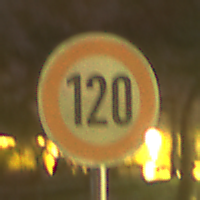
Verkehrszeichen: Geschwindigkeit120
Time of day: Night
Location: Outdoor (Suburban)
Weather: Clear
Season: NotSpecified
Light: Artificial